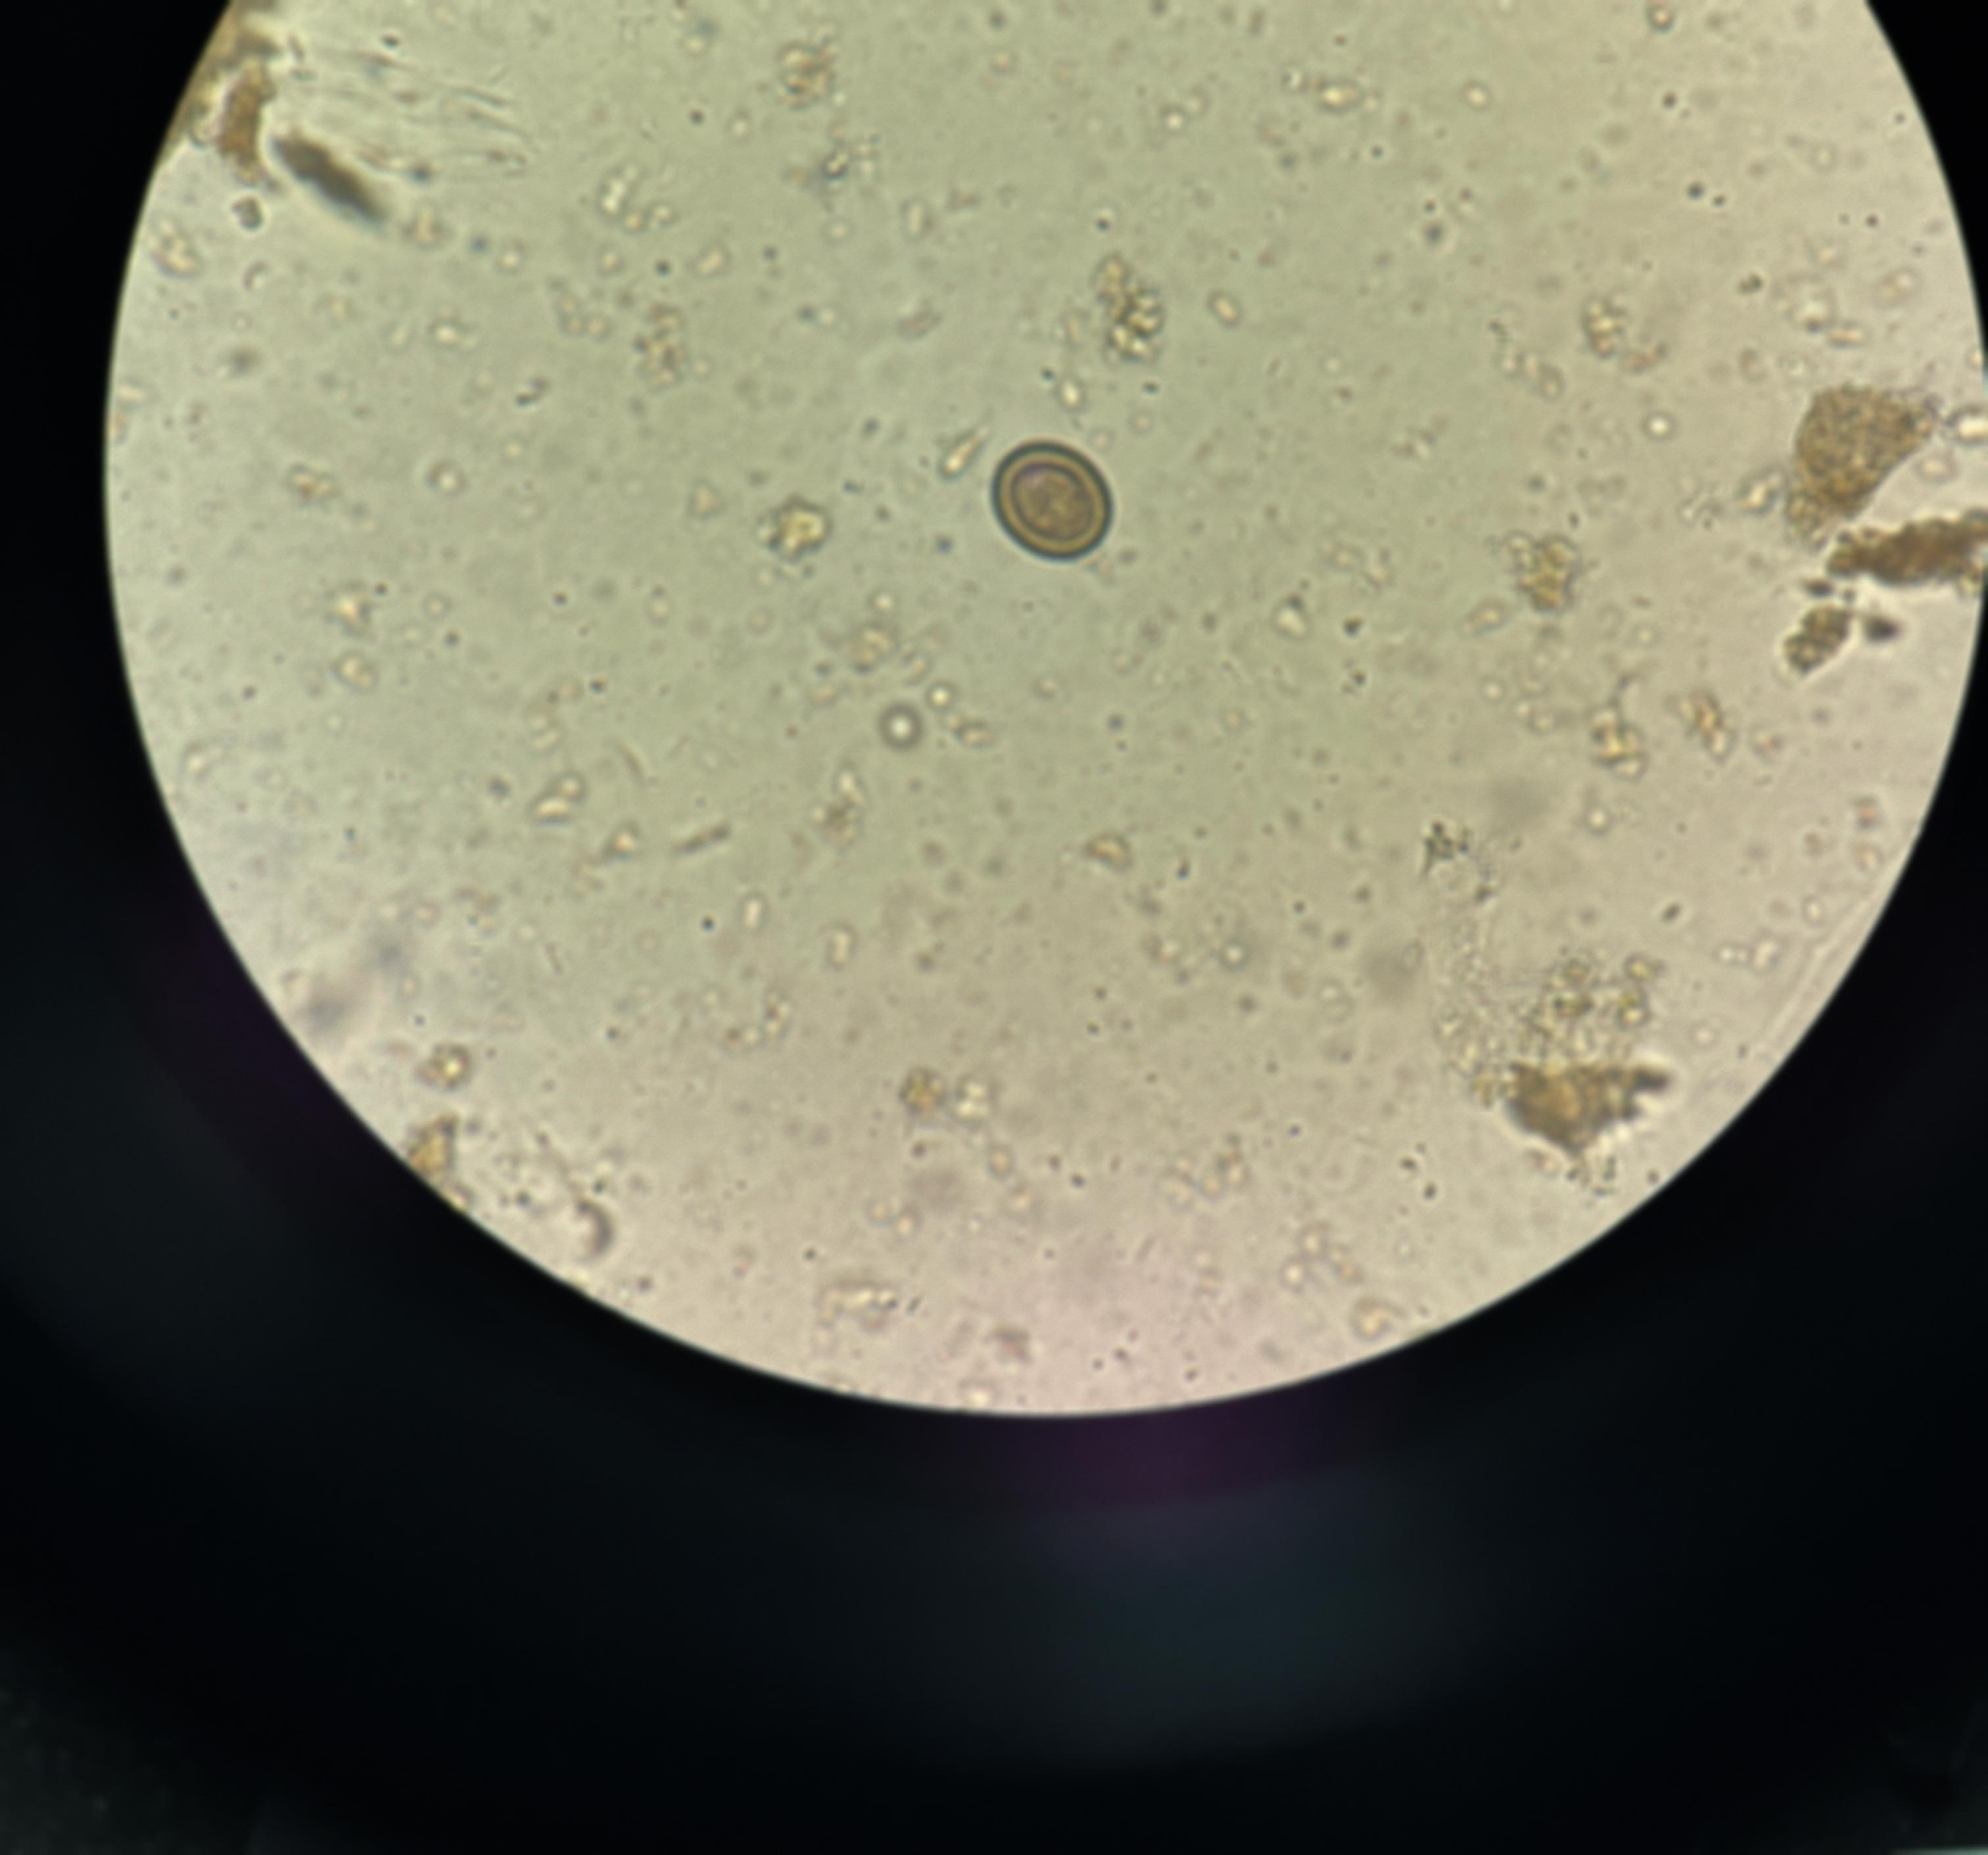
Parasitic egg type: Taenia spp. egg